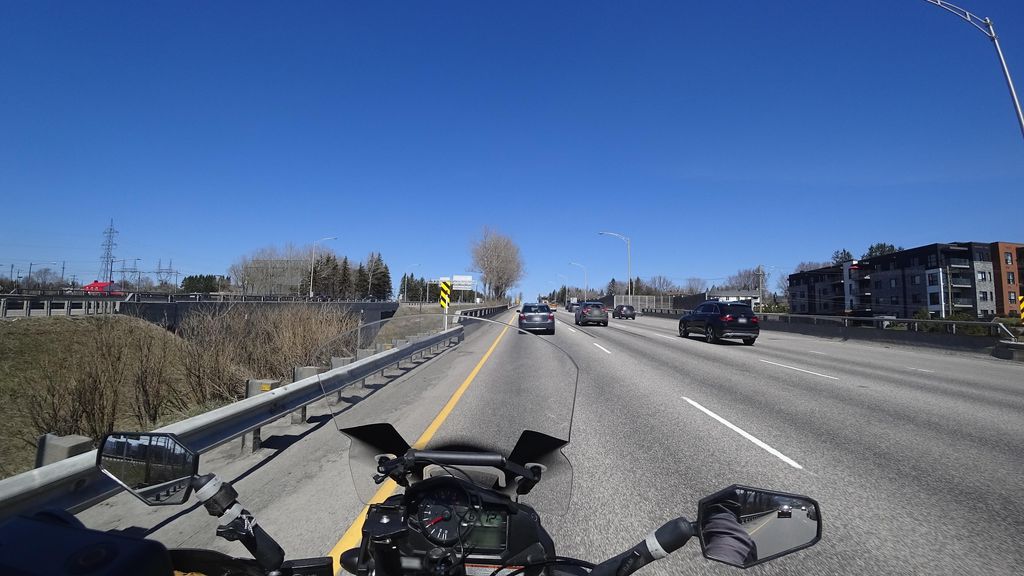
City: quebec_city